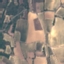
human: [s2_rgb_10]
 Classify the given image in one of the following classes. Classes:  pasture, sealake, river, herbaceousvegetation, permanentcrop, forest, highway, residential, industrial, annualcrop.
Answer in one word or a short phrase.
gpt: PermanentCrop